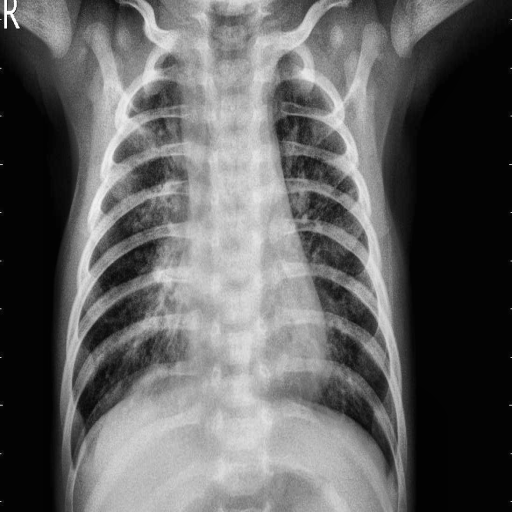
Finding: PNEUMONIA